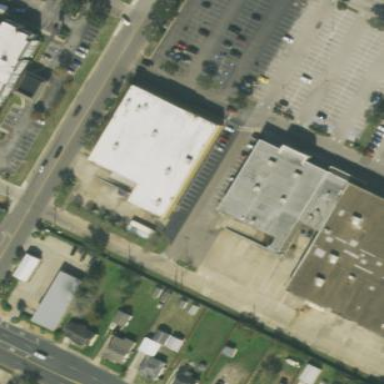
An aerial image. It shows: Building.